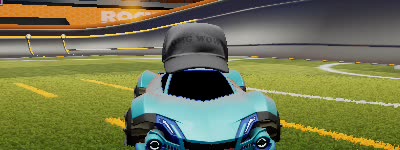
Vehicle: werewolf